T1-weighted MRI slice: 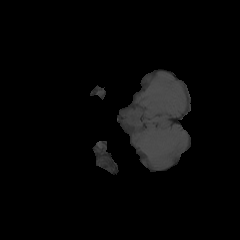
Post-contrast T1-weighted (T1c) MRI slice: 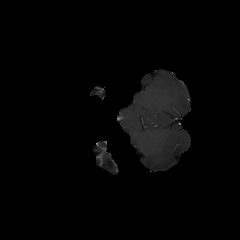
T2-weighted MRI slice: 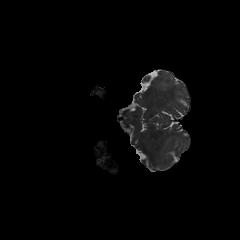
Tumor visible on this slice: no